Question: I am programatically creating a button. However no matter what I set the button icon is appearing outside the bounds of the box. I want the image to to fit inside the button dimensions. Change my scale type has no effect (CENTER_CROP looks the same as FIT_CENTER) so likely theres something fundamentally wrong with my code. If you can suggest what I am doing wrong I'd appreciate it:
'''
int buttonDimension = 100;
_cancelSelectPhotoButton = new ImageButton(this);
_cancelSelectPhotoButton.setImageResource(R.drawable.deselecticon);
_cancelSelectPhotoButton.setPadding(0, 0, 0, 0);
_cancelSelectPhotoButton.setScaleType(ImageView.ScaleType.CENTER_CROP);//all scale types look the same
_cancelSelectPhotoButton.setAdjustViewBounds(false);//true has no effect either
_cancelSelectPhotoButton.setMinimumHeight(buttonDimension);
_cancelSelectPhotoButton.setMaxHeight(buttonDimension);
_cancelSelectPhotoButton.setMinimumWidth(buttonDimension);
_cancelSelectPhotoButton.setMaxWidth(buttonDimension);
_cancelSelectPhotoButton.setX(0);
'''

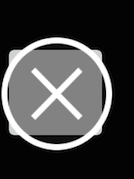
Answer: I just tested it and the following combination worked for me:
'''
_cancelSelectPhotoButton.setScaleType(ImageView.ScaleType.FIT_CENTER);
_cancelSelectPhotoButton.setAdjustViewBounds(true);
'''
This is what i'm getting. I added a background color to the ImageButton and a padding in order to see the actual box.

After testing with different approaches, we found out that if you set a background color to the ImageButton, the image fits correctly.
Without it, somehow works on Nexus 5 but not on Nexus 6.
'''
_cancelSelectPhotoButton.setBackgroundColor(Color.TRANSPARENT);
'''